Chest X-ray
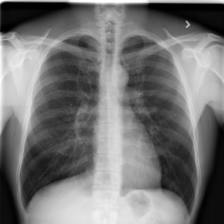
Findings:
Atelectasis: negative
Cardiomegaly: negative
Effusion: negative
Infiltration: negative
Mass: negative
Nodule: negative
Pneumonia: negative
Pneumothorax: negative
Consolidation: negative
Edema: negative
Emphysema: negative
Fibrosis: negative
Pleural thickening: negative
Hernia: negative